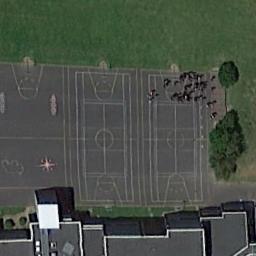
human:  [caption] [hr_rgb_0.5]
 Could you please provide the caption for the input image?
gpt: There are two basketball courts between buildings and grass .

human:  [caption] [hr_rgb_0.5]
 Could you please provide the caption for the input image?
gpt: A crowd gathered in a corner of the basketball court .

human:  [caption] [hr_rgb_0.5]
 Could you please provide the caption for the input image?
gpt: Some basketball courts on the lawn and some buildings beside .

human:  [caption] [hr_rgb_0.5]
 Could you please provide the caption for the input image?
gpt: The basketball courts are between the buildings and the lawn .

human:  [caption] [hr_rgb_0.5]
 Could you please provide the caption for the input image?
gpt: Many buildings are next to the basketball court .